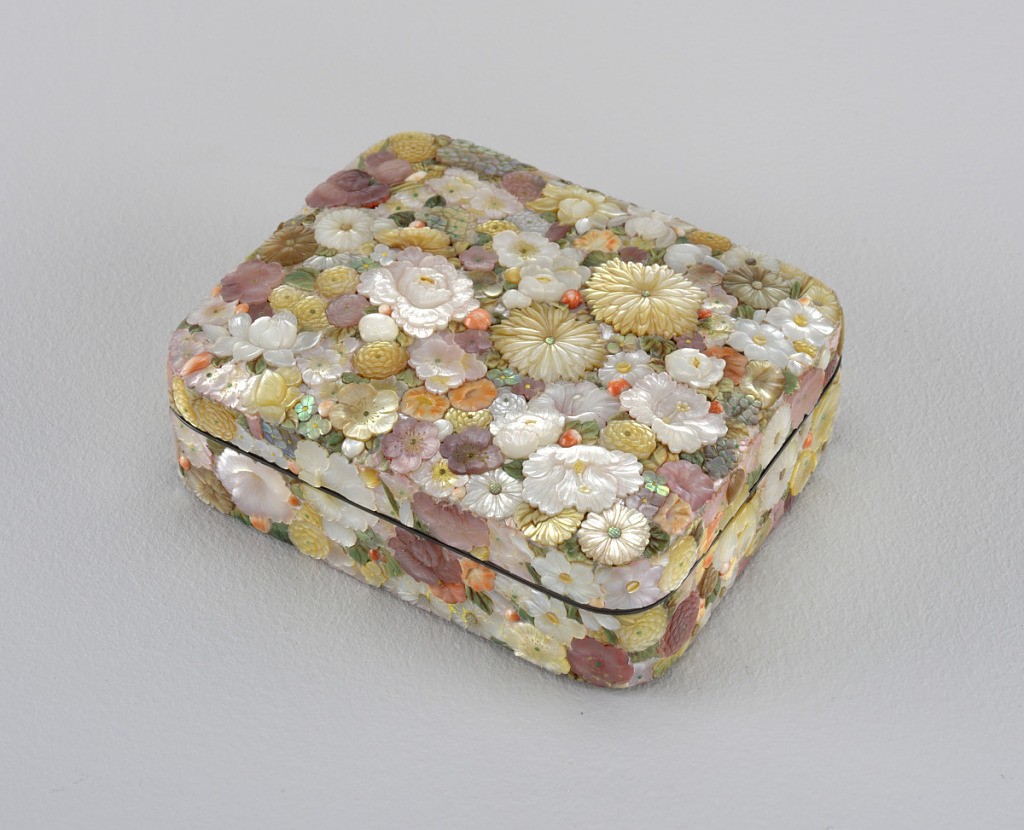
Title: Box
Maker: Yeki-ko
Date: late 19th century
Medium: mother-of-pearl, ivory, silver, lacquer, wood
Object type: Box and lid
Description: Rectangular box (a) and lid (b), with rounded corners, of wood. Sides and tops covered with applied flowers carved in mother-of-pearl and tinted ivory. Silver bands around edge of box and cover. Inside bottom "nashiji" (pear ground) lacquer.